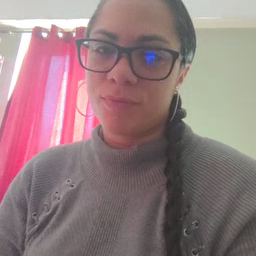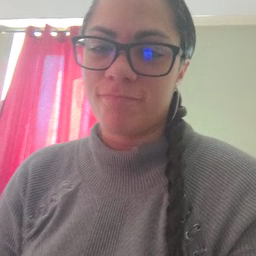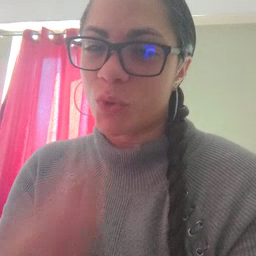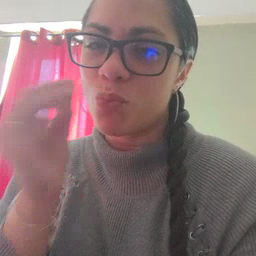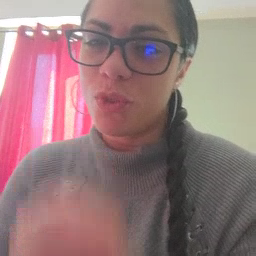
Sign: kiss